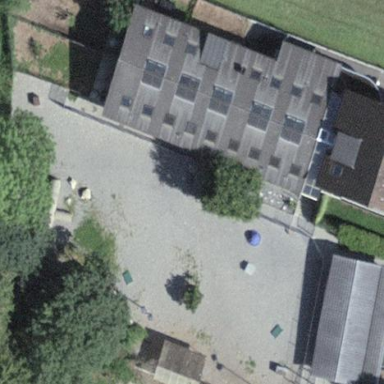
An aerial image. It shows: Animal shelter.